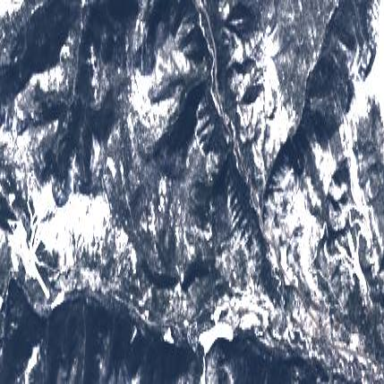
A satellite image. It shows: Area designated for winter sports.